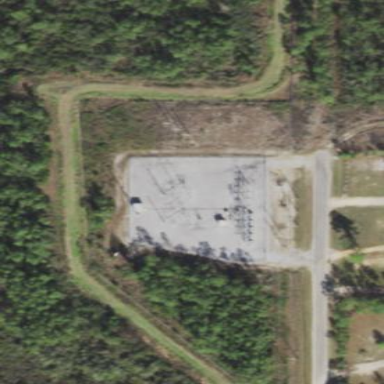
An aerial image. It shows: Distribution substation surrounded by fence.